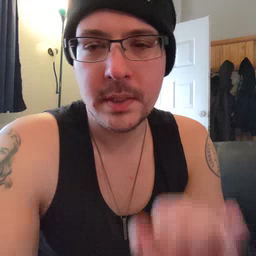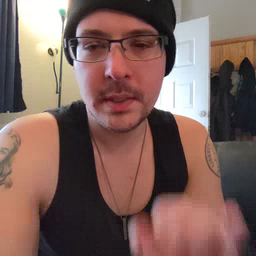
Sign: pencil